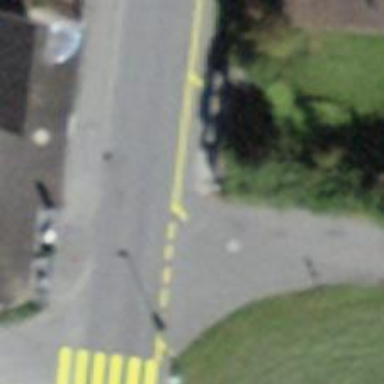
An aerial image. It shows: Bus stop with platform for public transport.